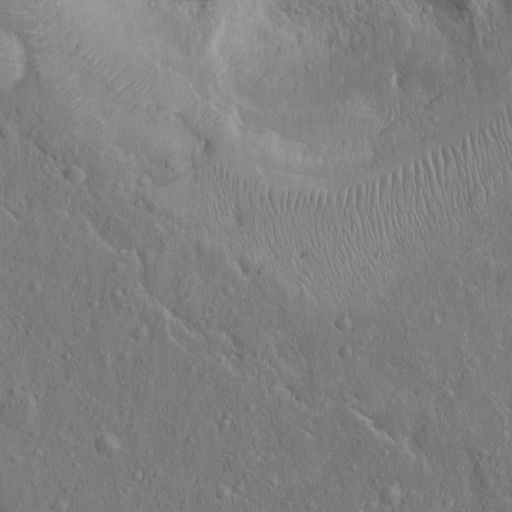
Objects detected: cone